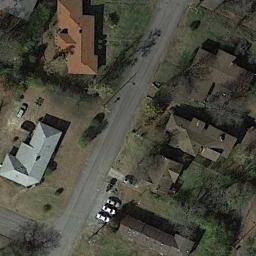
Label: medium_residential